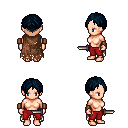
a pixel art fantasy rpg character, female body template, human, light skin, brown tattered cape, red pants, raven parted hairstyle, leather bracers, dagger, four views (front, back, left, right), 2x2 character sprite sheet, small pixel art, hard edges, no anti-aliasing